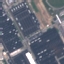
Land use / land cover class: Industrial